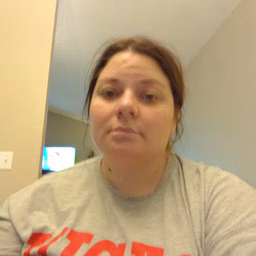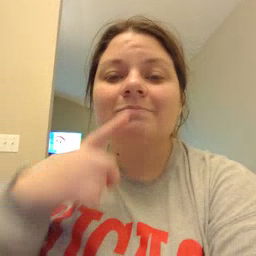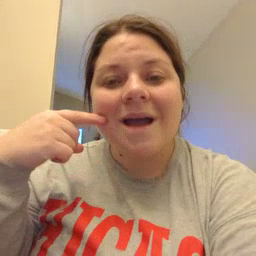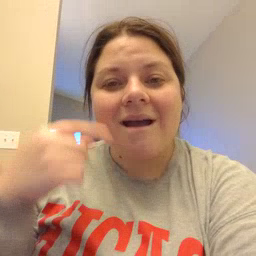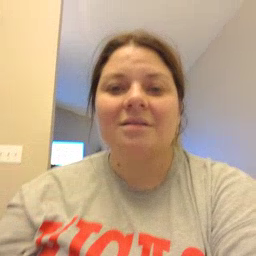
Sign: smile